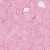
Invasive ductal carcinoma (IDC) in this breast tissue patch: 0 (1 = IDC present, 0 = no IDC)